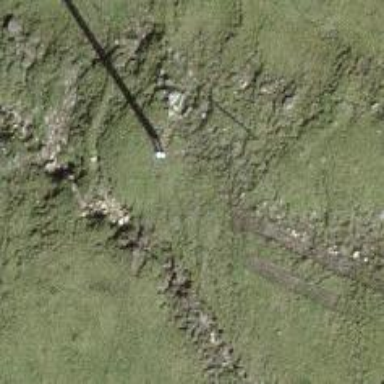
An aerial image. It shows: Minor power line.